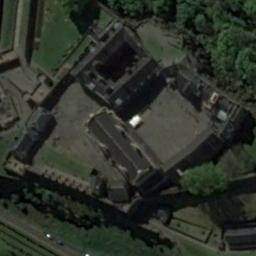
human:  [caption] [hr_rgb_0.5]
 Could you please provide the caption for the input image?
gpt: The palace is surrounded by bare land .

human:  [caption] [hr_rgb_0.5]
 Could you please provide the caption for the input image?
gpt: The dark gray palace is next to a grove of trees .

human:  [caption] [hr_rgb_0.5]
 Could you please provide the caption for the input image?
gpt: Some trees are beside the palace .

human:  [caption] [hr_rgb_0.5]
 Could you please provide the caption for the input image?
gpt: The palace is on the grass next to some trees .

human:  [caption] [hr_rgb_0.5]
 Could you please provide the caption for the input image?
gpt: There are some green trees beside the black palace .